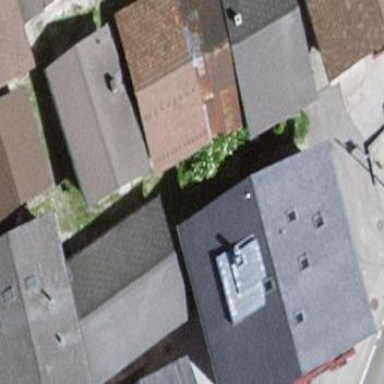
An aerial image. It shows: Simple house.